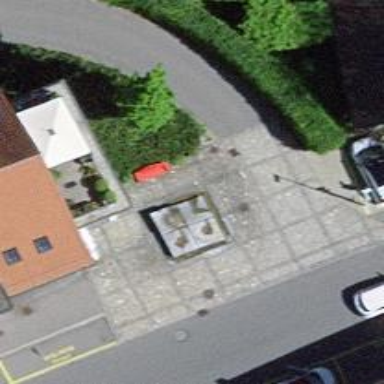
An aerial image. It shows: Beautiful fountain.